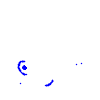
Particle: pion